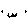
Label: smiley face